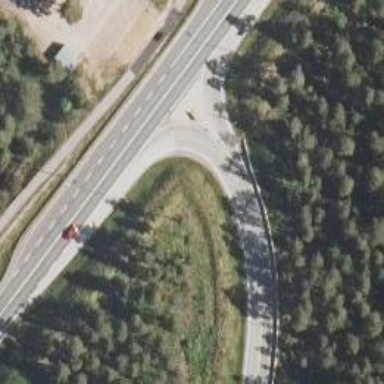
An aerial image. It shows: Trunk link highway with tertiary functional class.